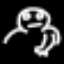
Label: frog